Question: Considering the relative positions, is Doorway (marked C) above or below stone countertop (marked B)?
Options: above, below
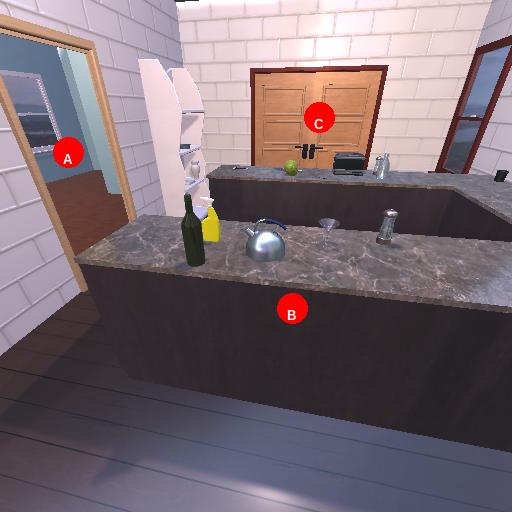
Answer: above